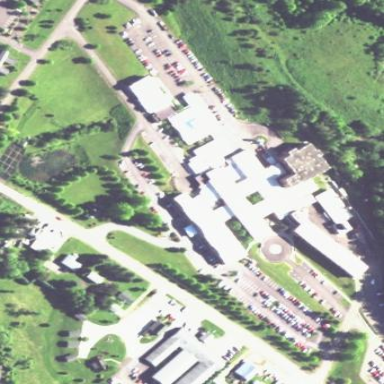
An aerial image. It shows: Hospital.